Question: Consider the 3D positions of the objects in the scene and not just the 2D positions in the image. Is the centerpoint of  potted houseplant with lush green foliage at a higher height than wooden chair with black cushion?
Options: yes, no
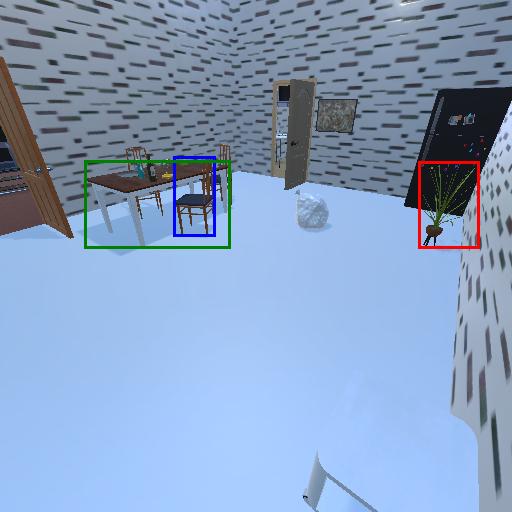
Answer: yes